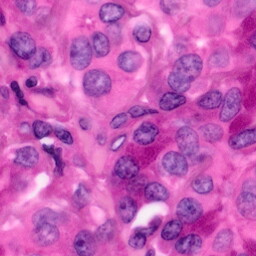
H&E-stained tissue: Pancreatic